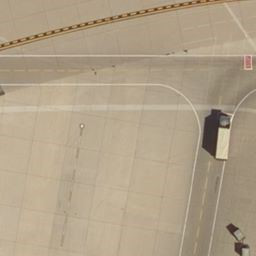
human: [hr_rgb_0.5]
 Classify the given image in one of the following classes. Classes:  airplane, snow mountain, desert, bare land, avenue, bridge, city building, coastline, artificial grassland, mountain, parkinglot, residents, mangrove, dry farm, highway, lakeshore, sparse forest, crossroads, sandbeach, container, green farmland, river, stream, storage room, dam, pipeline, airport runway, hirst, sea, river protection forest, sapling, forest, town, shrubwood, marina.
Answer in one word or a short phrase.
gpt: airport runway